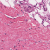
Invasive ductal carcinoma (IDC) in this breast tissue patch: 0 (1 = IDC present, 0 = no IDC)